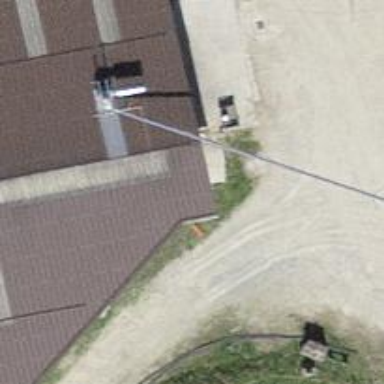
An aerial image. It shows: Pole with roof covering.